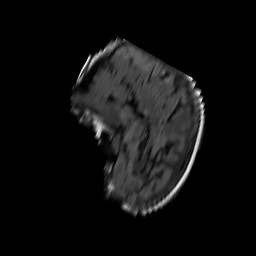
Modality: FLAIR
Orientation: sagittal
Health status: ill
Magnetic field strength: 3 T